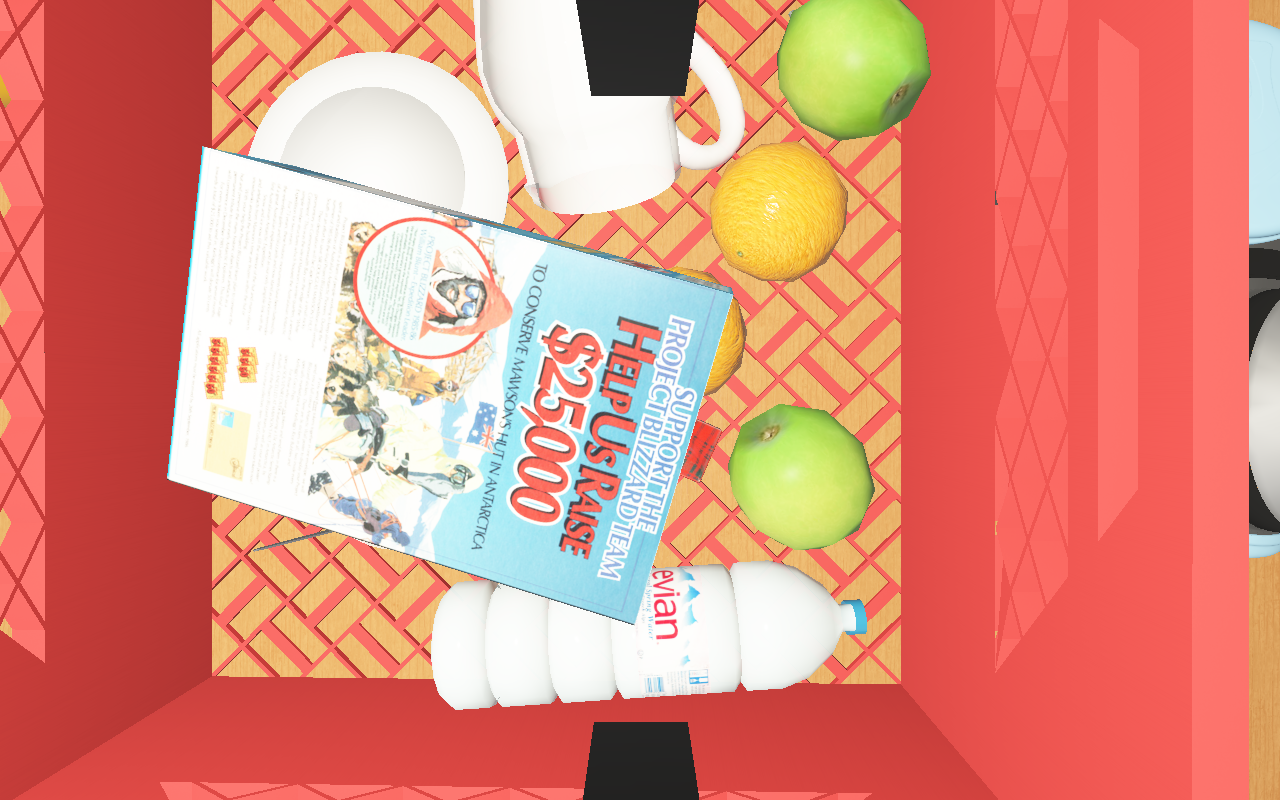
Objects in the scene:
carafe
apple
apple
orange
orange
glass
jam jar
cereal box
cereal box